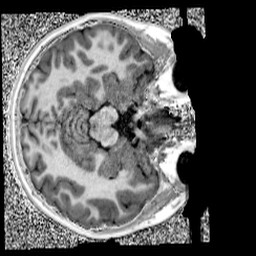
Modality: UNIT1
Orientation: axial
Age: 13
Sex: female
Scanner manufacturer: siemens
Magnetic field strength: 3 T
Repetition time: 4 s
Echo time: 0.00299 s